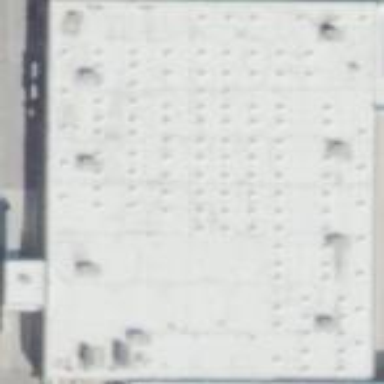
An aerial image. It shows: Wholesale shop building.